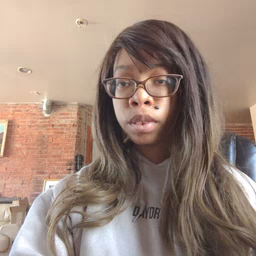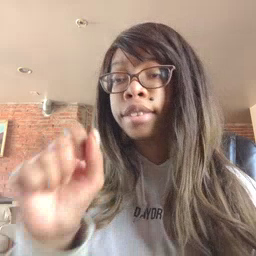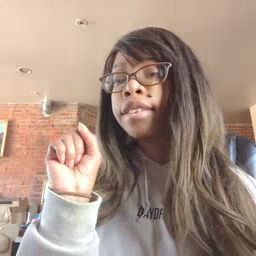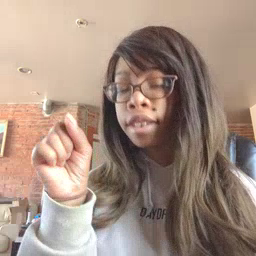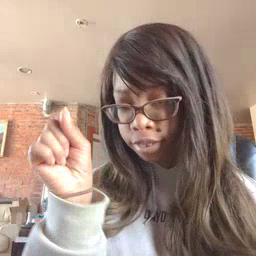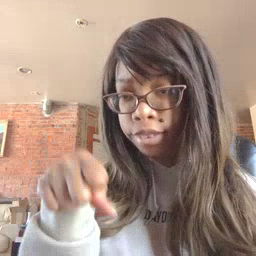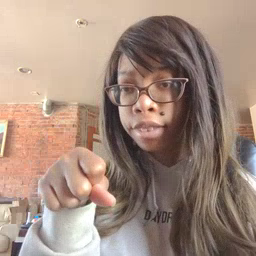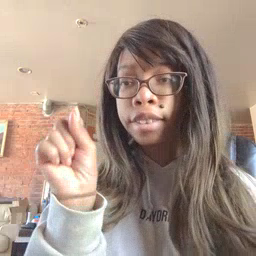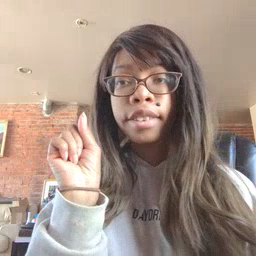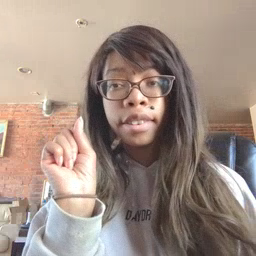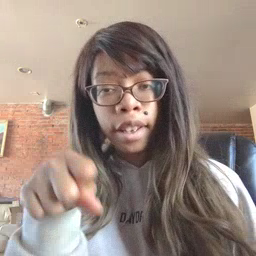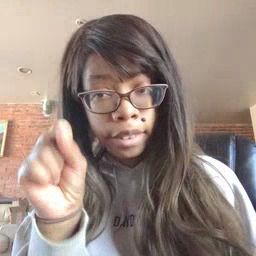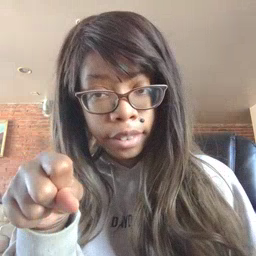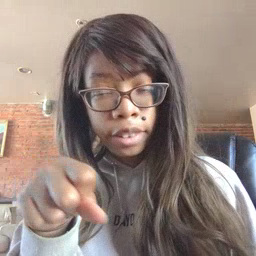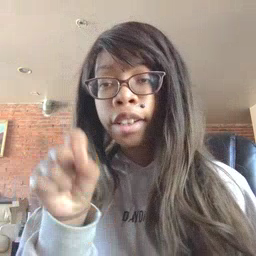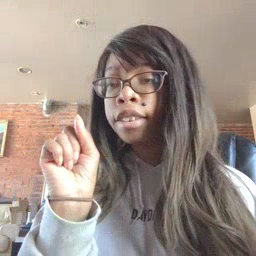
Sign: yes